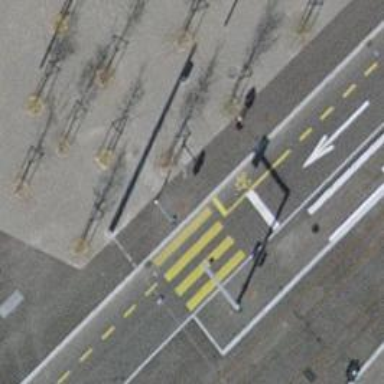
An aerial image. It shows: Road crossing with traffic signals and zebra markings.